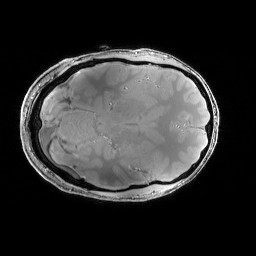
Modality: PDw
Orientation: axial
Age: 29
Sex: male
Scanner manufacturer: siemens
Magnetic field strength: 6.98 T
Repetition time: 1.3 s
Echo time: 0.00231 s